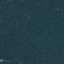
Label: Forest